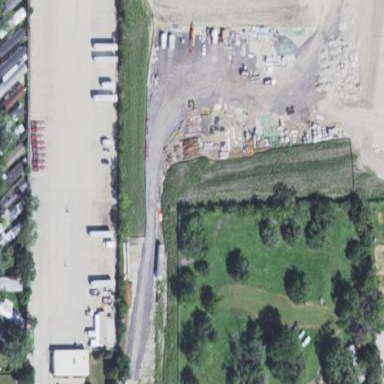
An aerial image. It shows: Police car pound enclosed by fence.